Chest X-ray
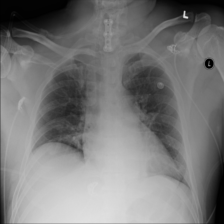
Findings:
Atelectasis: negative
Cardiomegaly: negative
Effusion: negative
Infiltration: negative
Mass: negative
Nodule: negative
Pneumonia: negative
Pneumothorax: negative
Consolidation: negative
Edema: negative
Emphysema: negative
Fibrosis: negative
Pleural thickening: negative
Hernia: negative